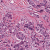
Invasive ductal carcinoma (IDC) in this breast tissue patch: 1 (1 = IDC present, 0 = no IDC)